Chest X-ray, PA view. Patient: 56 years old, sex F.
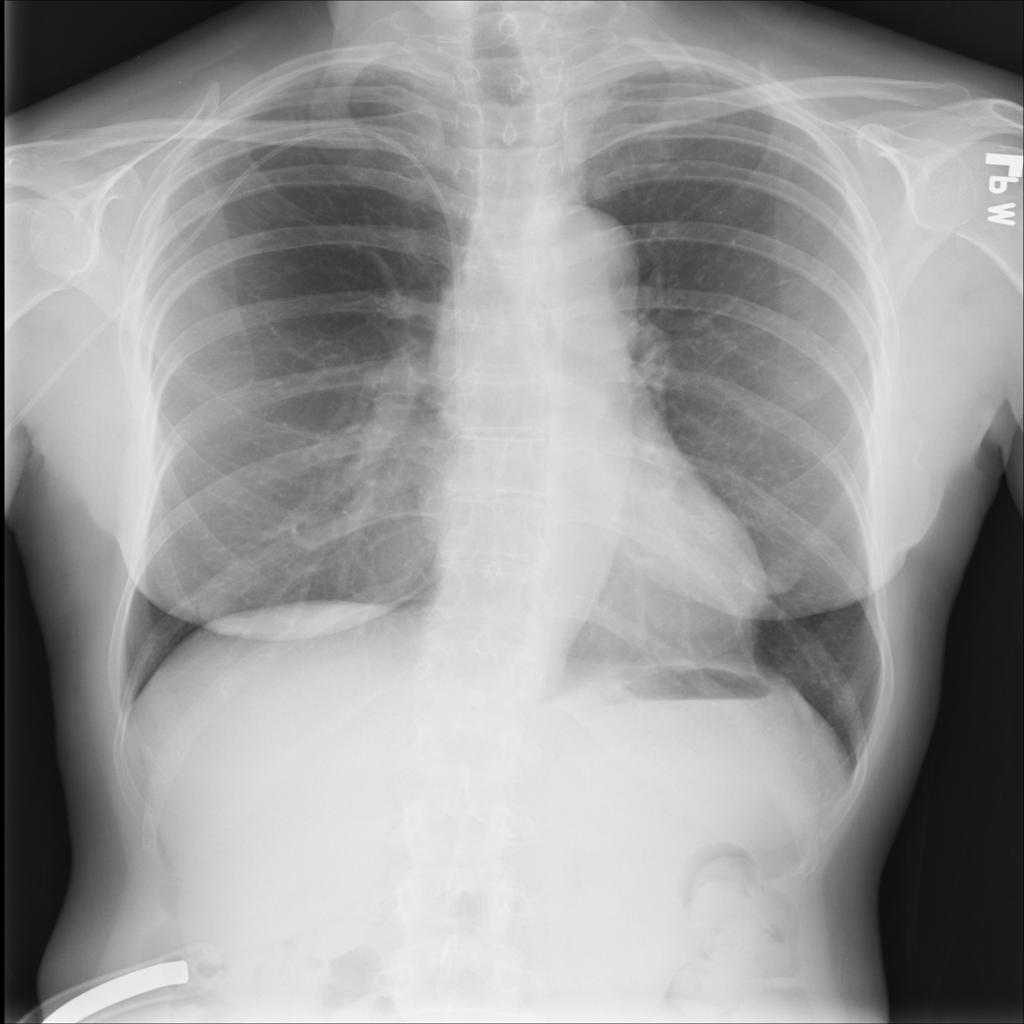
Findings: No Finding